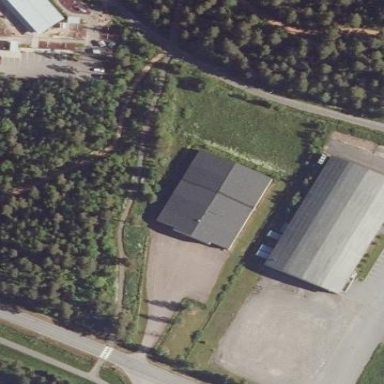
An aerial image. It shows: Building that is sports hall.